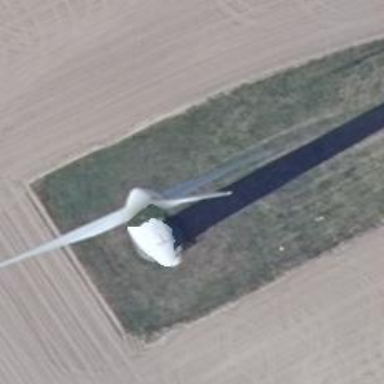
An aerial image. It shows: Wind generator powered by wind turbine.